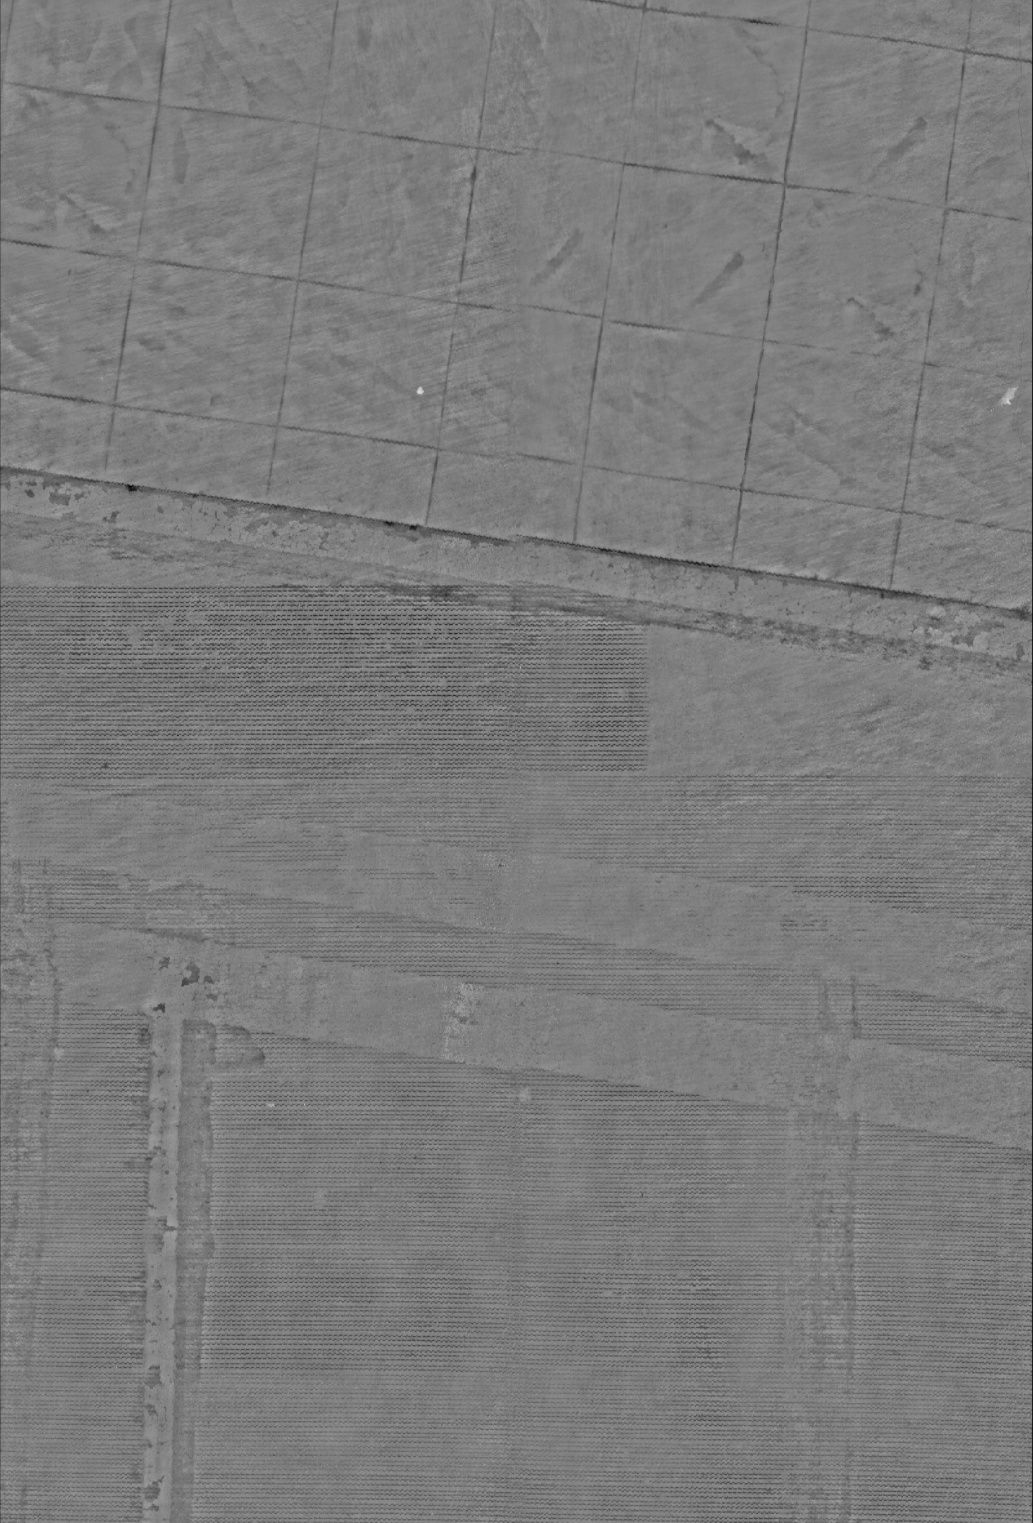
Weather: snowy
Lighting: day
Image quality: good
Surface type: walking surface
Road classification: secondary
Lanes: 4
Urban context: urban centre
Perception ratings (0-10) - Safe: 1.24, Lively: 4.59, Beautiful: 6.35, Boring: 3.1, Depressing: 3.86, Wealthy: 0.88